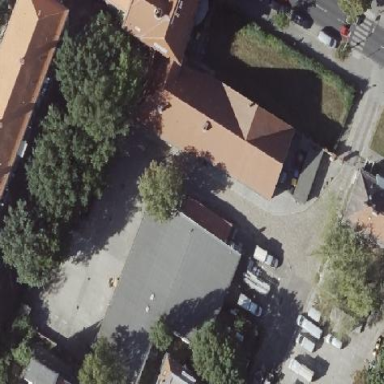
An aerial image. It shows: Industrial building with hipped roof in red color.